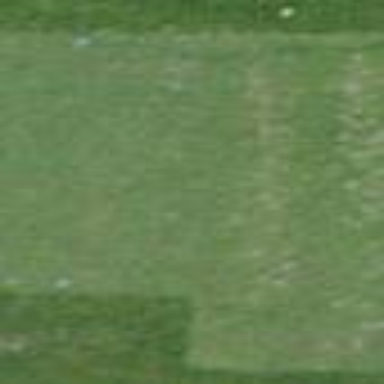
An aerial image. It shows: Golf tee area covered with grass.